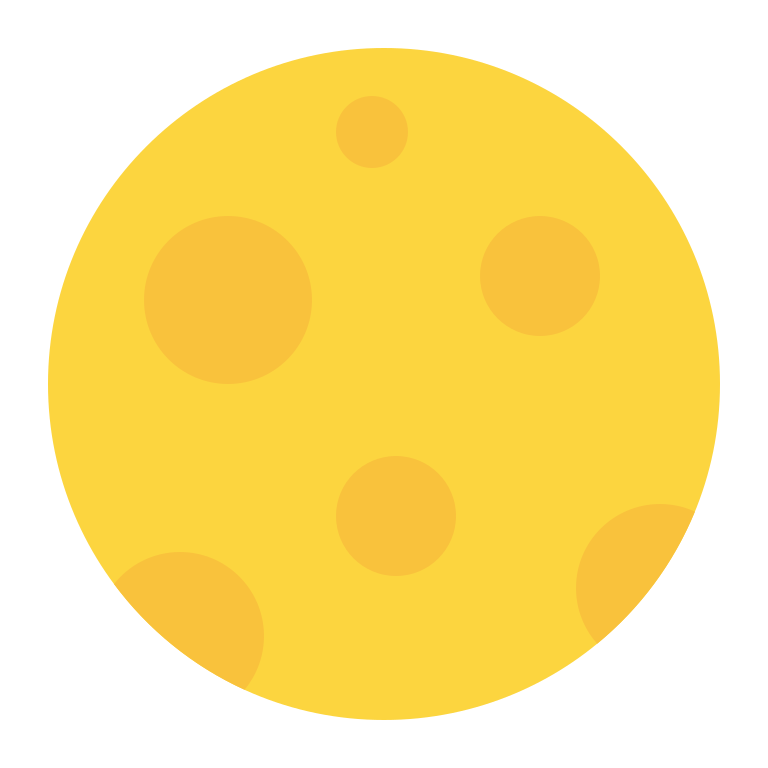
full moon flat